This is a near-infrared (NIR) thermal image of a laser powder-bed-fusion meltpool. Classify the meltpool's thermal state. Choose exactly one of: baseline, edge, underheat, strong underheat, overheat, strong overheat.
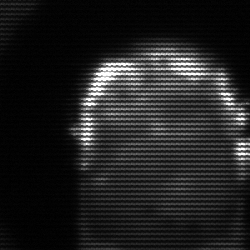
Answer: baseline